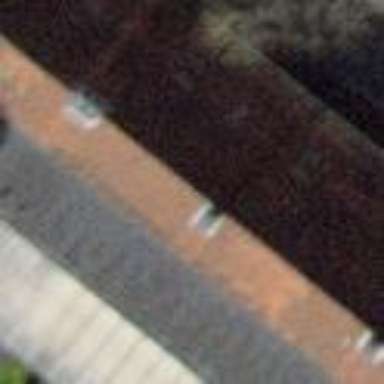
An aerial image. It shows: Terrace building.